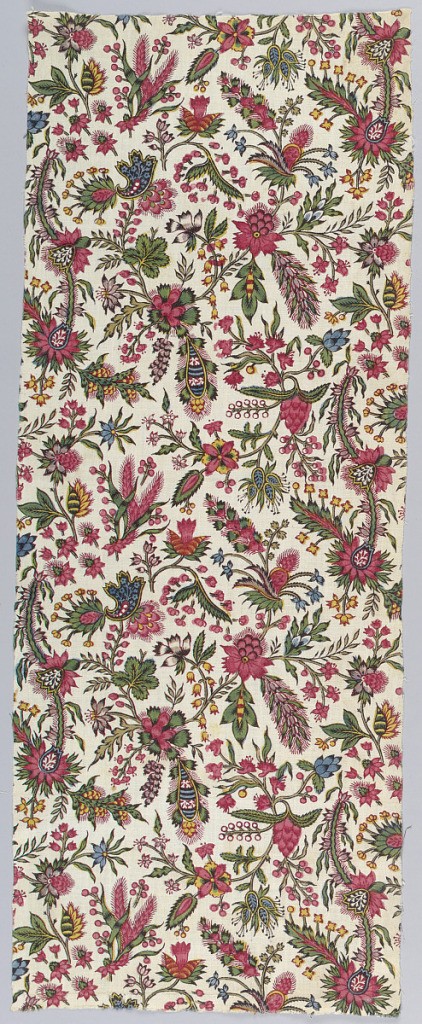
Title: Textile
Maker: Oberkampf & Cie., Jouy-en-Josas, France, 1759–1815
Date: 1775–1800
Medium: cotton Technique: block printed; blue applied by brush; plain weave foundation
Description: Dense pattern of small scale, brightly colored exotic plants on a white background.